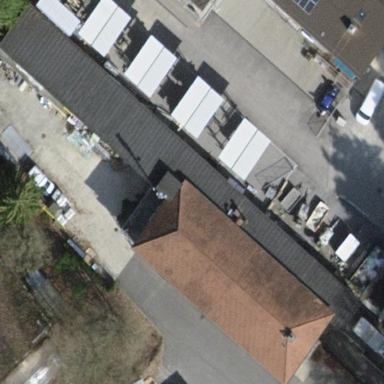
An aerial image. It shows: Commercial building.